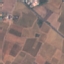
Land use / land cover class: PermanentCrop